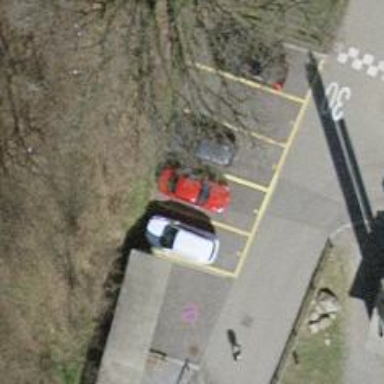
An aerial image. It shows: Bicycle parking facility.